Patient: sex M, age 71
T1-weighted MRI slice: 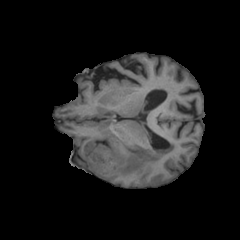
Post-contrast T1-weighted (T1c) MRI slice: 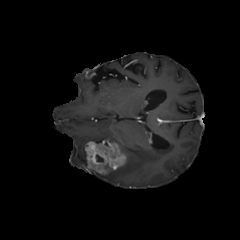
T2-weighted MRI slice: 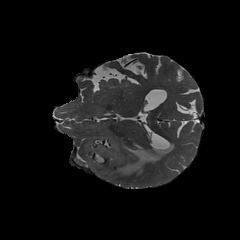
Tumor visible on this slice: yes
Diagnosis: Glioblastoma, IDH-wildtype
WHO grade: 4